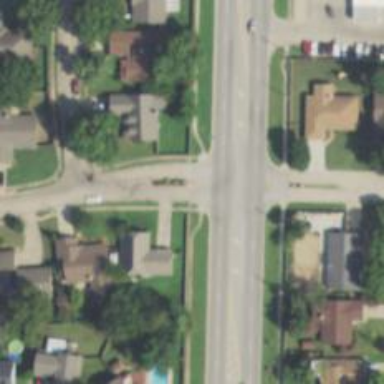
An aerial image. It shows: Road with stop sign.